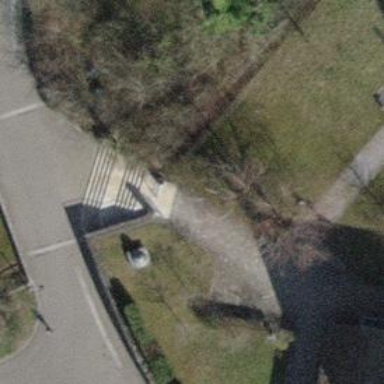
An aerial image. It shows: Road with steps.